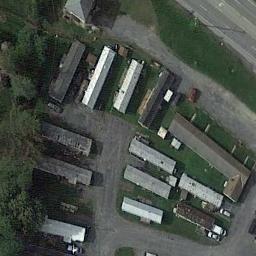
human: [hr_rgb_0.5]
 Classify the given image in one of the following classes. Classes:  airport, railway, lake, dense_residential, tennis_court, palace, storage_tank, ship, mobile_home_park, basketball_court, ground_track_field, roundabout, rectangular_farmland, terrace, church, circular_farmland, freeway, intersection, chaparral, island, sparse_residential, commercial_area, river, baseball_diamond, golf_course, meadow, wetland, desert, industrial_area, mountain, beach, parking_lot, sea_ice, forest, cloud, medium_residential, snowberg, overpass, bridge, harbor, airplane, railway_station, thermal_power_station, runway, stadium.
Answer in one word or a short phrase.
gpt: mobile_home_park